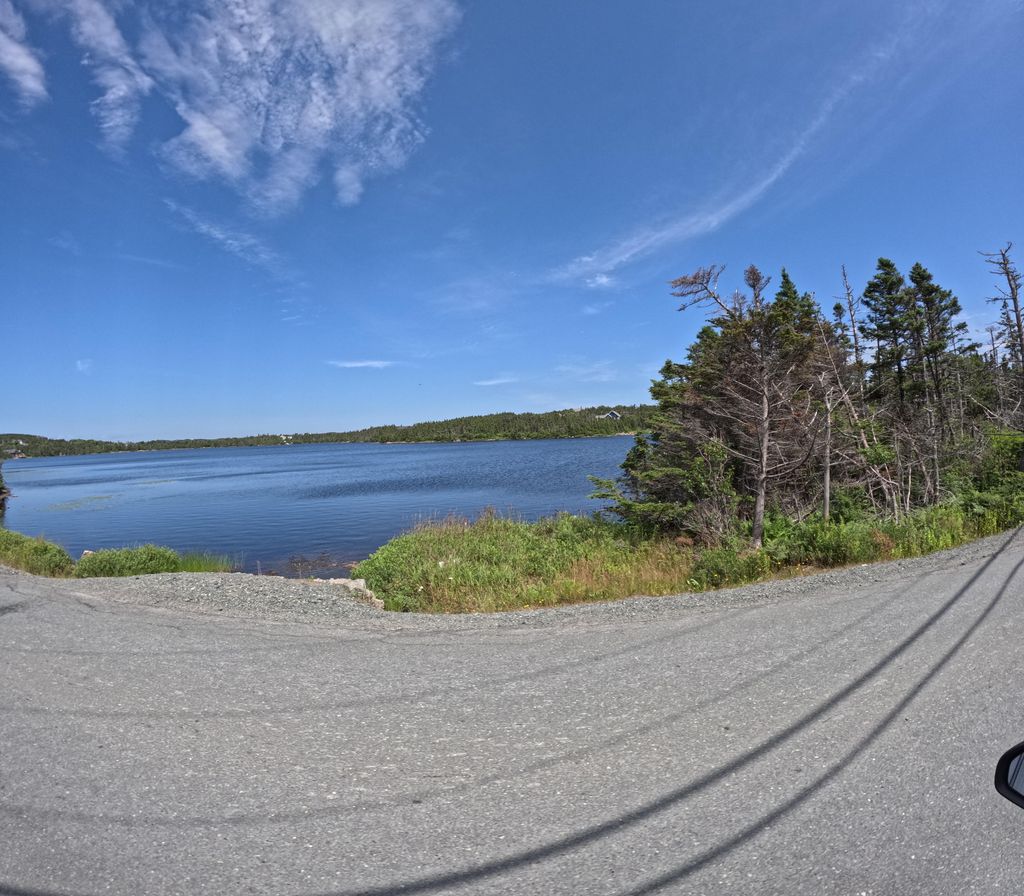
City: st_johns